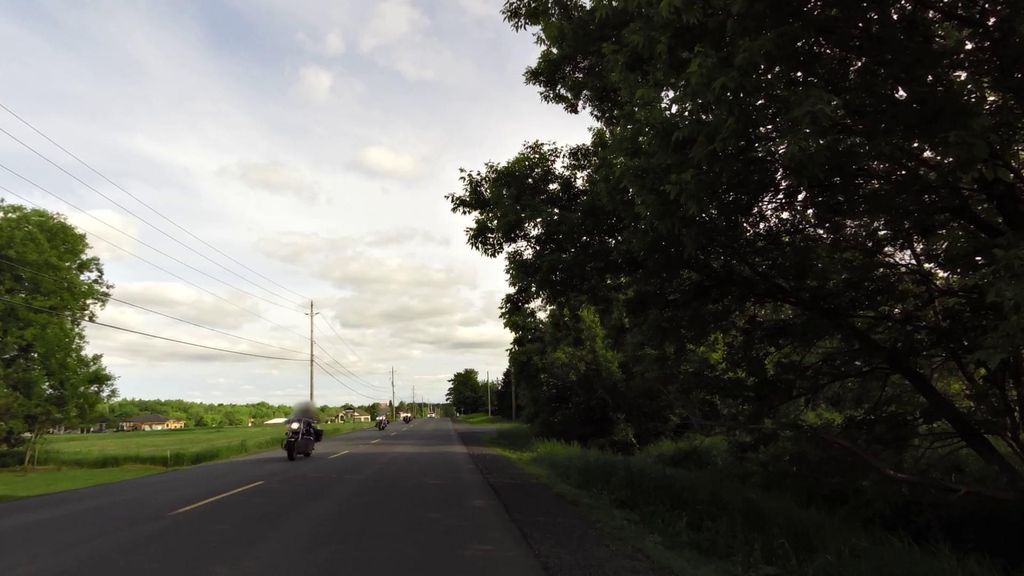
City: ottawa-gatineau